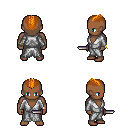
a pixel art fantasy rpg character, male body template, human, dark skin, white robe, gold greaves, dark blonde short mohawk hairstyle, bracelets, dagger, four views (front, back, left, right), 2x2 character sprite sheet, small pixel art, hard edges, no anti-aliasing